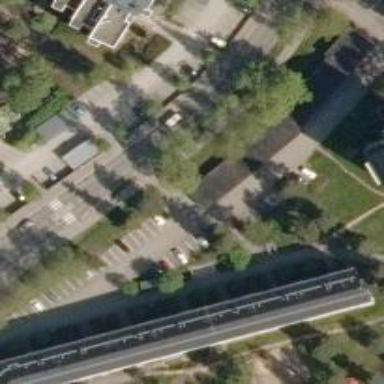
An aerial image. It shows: Group of garages.